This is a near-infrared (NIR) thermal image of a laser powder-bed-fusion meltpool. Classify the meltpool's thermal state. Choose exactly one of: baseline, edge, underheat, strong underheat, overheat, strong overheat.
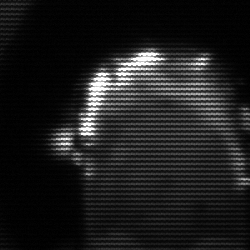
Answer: baseline